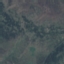
Land use / land cover: HerbaceousVegetation